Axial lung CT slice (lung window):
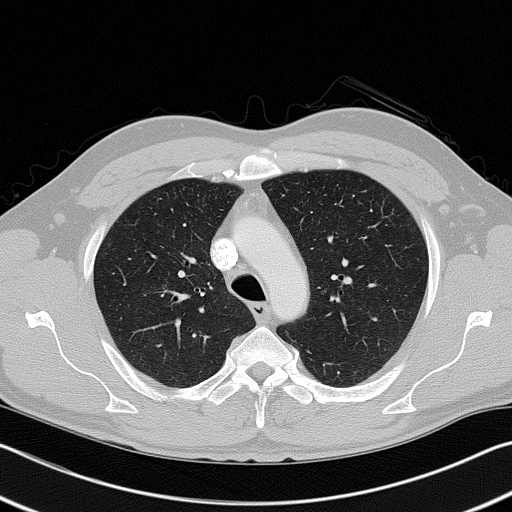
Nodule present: no